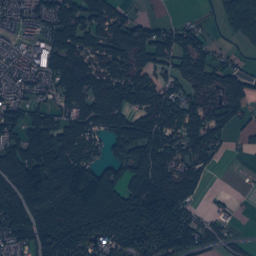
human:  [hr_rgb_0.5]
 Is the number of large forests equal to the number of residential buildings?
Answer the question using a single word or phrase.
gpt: no

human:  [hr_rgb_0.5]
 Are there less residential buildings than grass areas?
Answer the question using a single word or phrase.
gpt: no

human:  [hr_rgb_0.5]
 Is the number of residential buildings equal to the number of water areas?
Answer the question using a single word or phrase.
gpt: no

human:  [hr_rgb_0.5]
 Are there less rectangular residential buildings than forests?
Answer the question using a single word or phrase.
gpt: no

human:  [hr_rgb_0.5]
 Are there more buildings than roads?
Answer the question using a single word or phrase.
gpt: yes

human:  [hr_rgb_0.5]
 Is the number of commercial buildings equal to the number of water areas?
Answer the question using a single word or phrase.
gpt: no

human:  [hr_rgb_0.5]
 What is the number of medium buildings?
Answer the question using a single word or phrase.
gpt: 12

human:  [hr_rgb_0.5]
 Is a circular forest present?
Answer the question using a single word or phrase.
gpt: yes

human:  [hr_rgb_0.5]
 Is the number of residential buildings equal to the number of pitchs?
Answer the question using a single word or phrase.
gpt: no

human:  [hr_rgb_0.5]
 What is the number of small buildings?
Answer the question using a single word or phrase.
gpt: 3071

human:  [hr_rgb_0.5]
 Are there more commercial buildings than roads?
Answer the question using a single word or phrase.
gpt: no

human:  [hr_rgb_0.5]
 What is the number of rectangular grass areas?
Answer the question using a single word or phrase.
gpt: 30

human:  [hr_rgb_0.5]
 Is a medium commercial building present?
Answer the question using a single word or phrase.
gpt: yes

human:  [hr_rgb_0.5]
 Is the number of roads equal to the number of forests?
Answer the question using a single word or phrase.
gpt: no

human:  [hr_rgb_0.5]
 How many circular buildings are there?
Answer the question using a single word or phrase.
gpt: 6

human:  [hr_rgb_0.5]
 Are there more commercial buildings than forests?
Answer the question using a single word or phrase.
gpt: no

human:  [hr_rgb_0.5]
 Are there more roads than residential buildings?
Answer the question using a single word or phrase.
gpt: no

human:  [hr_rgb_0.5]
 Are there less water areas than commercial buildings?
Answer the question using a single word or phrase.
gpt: no

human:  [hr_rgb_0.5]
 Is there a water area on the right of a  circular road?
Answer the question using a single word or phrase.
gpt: no

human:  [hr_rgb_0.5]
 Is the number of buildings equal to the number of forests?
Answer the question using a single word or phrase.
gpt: no

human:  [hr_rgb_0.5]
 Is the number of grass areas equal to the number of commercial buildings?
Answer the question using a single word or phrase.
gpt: no

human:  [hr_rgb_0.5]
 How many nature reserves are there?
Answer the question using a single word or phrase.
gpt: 2

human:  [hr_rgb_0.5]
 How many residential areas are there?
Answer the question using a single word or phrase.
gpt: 3

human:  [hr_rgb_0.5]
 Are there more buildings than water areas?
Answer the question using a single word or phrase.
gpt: yes

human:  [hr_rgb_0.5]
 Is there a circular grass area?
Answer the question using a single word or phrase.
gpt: yes

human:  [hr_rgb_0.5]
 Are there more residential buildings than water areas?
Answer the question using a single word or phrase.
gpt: yes

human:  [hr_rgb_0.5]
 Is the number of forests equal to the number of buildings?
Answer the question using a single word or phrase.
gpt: no

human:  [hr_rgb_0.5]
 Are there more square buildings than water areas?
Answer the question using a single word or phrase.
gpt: no

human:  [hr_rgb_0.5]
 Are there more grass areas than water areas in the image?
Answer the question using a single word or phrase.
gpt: yes

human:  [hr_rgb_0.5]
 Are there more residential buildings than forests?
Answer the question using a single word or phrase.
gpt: yes

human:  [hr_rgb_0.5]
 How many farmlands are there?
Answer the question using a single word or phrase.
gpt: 26

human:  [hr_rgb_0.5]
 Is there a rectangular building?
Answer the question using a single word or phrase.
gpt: yes

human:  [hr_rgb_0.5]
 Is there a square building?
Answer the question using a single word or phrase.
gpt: yes

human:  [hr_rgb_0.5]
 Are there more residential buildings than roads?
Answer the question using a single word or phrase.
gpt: yes

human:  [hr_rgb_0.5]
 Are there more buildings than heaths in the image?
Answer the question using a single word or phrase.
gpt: yes

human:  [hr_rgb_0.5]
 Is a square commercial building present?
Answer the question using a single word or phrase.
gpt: no